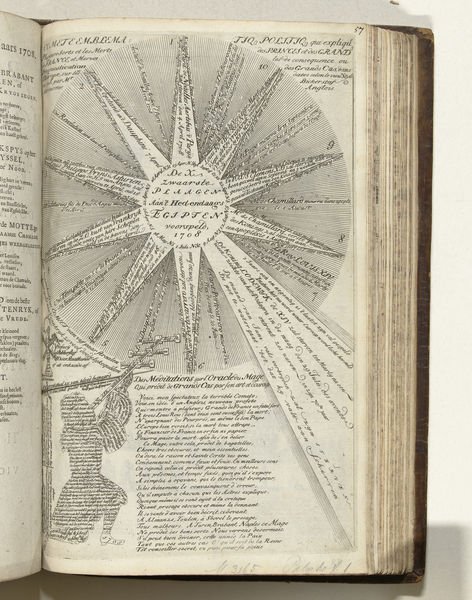
Titel: De tien plagen voor Frankrijk volgens de voorspellingen van Mr. Bickerstaf voor het jaar 1708
Künstler: Carel Allard
Standort: Amsterdam
Institution: Rijksmuseum
Schlagwörter: sonne, kreis, schrift, buch, stern, strahlen, text, schema, gedicht, egypten